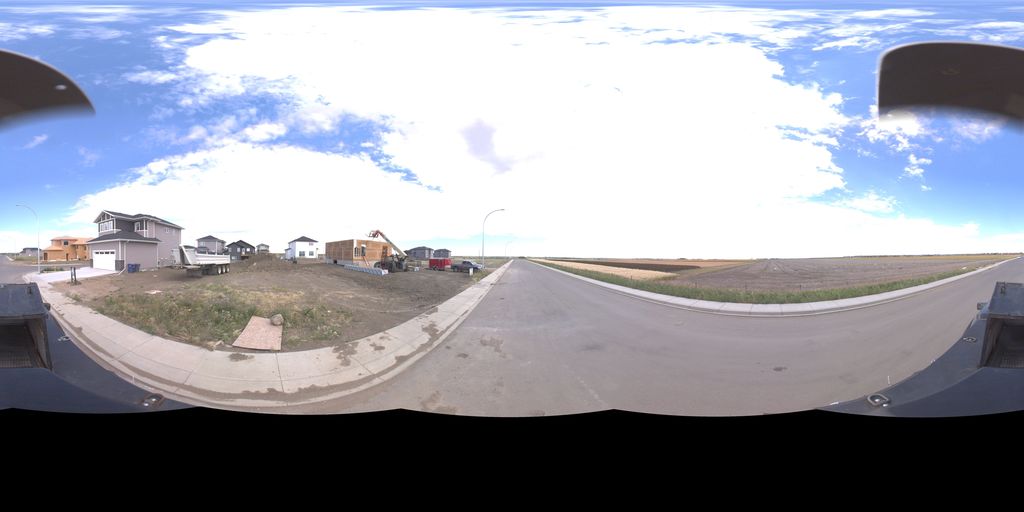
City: saskatoon